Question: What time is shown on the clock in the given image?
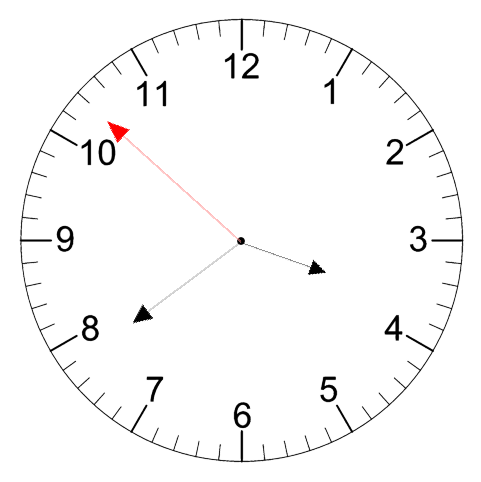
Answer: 03:38:52